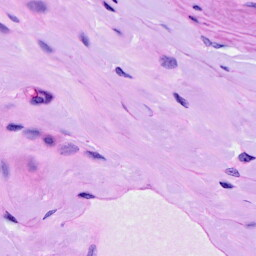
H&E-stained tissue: Ovarian